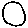
Label: circle